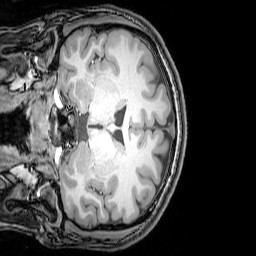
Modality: T1w
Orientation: coronal
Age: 21
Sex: male
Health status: healthy
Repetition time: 0.081 s
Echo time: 0.037 s